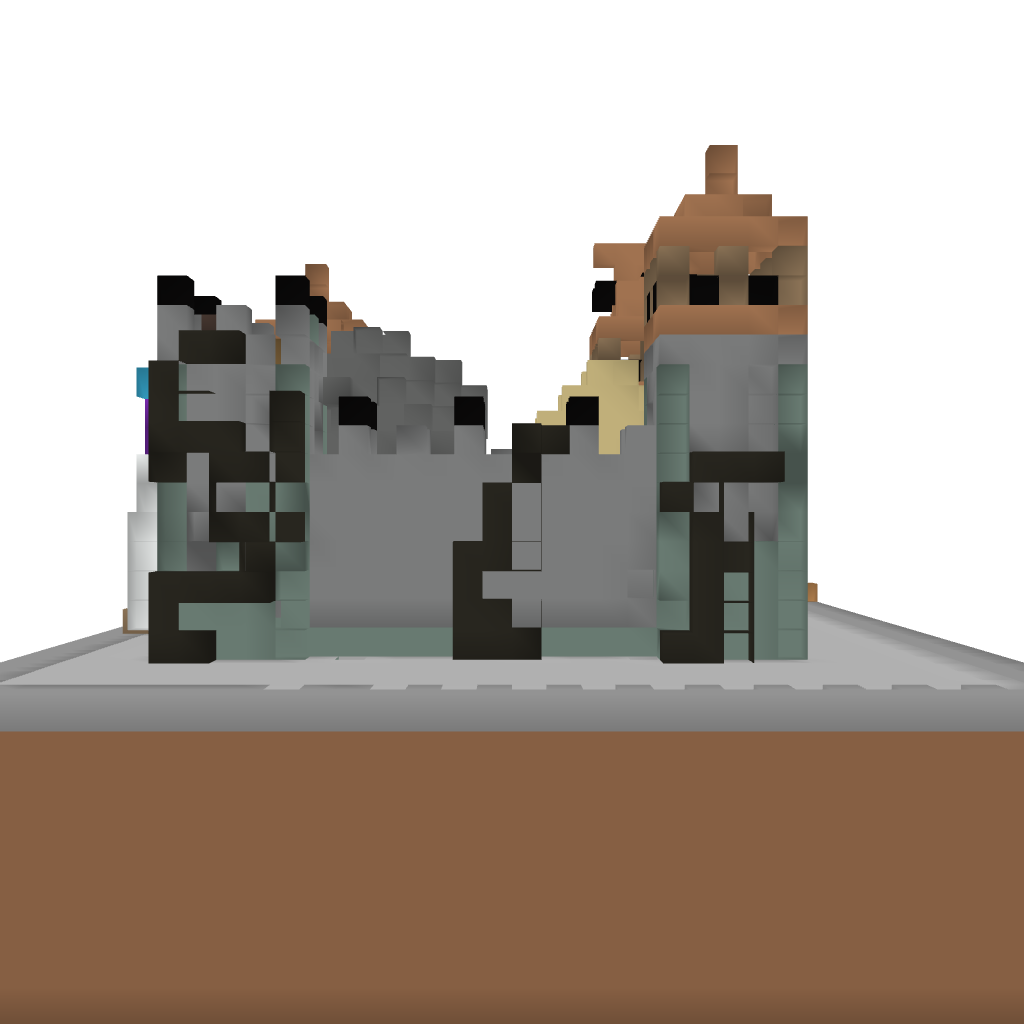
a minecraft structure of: Tiny Castle